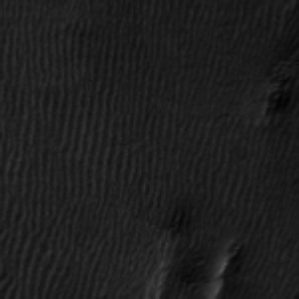
Label: frost